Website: apple
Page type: billing-address
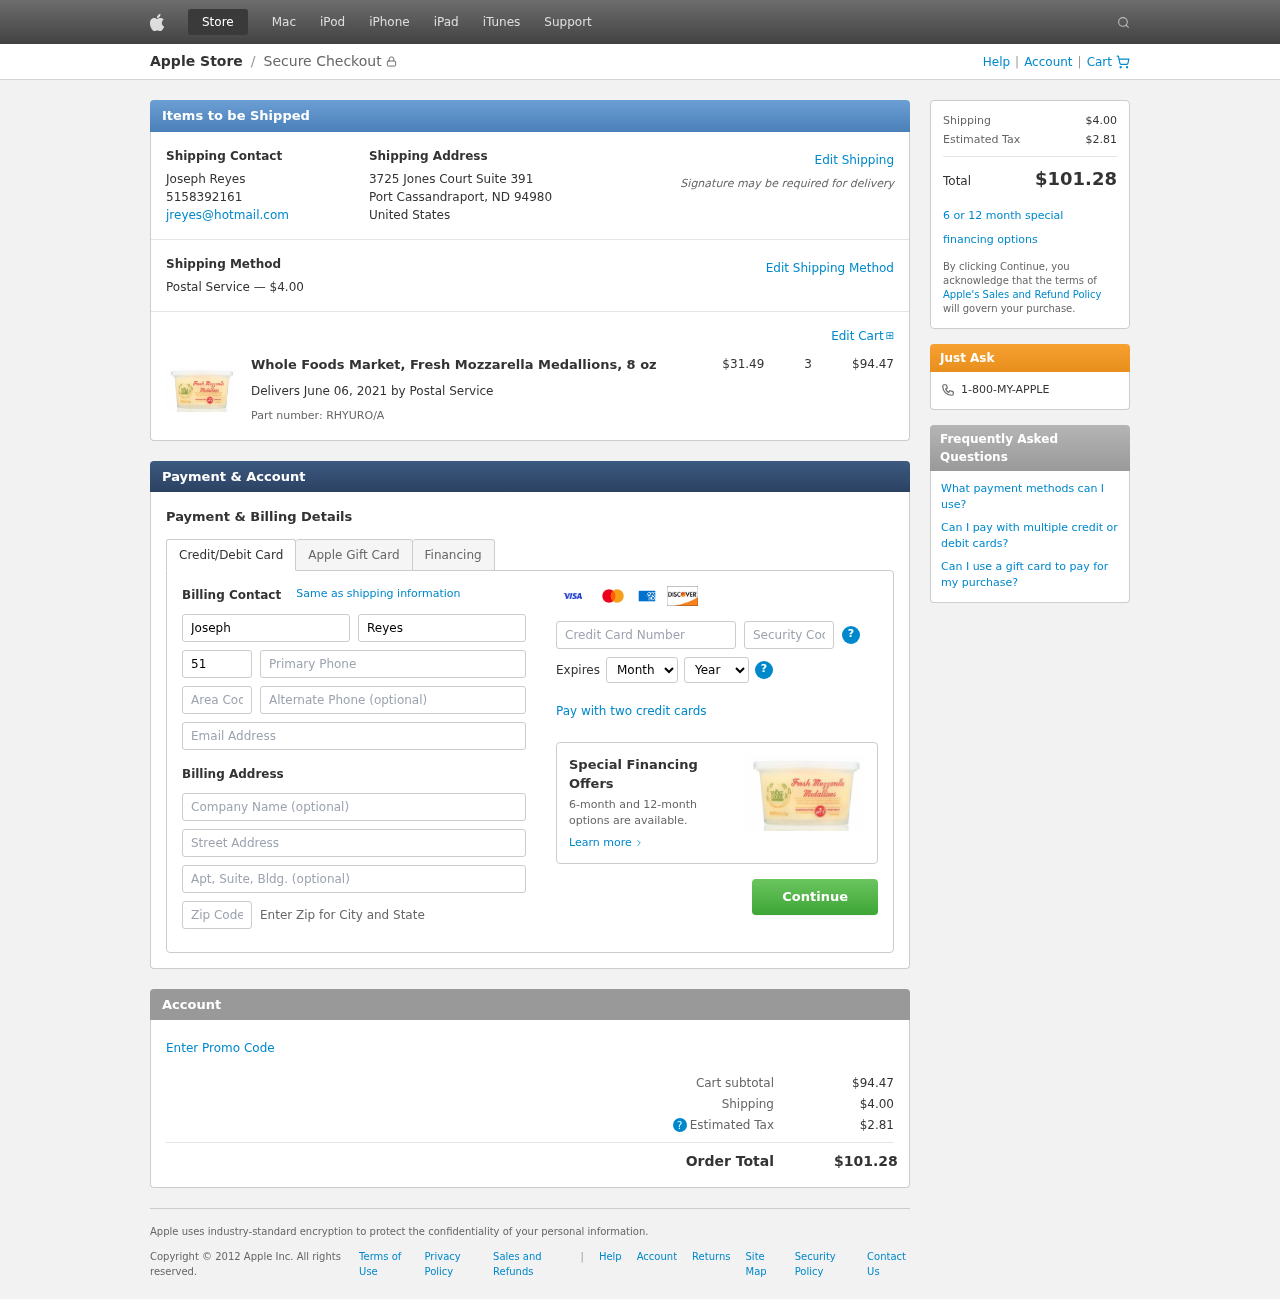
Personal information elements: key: PII_CARD_CVV
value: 969
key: PII_CARD_EXPIRY_MONTH
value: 04
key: PII_CARD_EXPIRY_YEAR
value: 28
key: PII_CARD_NUMBER
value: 2602 1315 2714 9182
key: PII_CITY_STATE_ZIP
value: Port Cassandraport, ND 94980
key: PII_COUNTRY
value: United States
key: PII_EMAIL
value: jreyes@hotmail.com
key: PII_FIRSTNAME
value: Joseph
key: PII_FULLNAME
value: Joseph Reyes
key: PII_LASTNAME
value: Reyes
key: PII_PHONE
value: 5158392161
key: PII_PHONE_AREA
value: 515
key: PII_STREET
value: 3725 Jones Court Suite 391
Product elements: key: PRODUCT1_NAME
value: Whole Foods Market, Fresh Mozzarella Medallions, 8 oz
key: PRODUCT1_PRICE
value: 31.49
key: PRODUCT1_QUANTITY
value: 3
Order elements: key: ORDER_SHIPPING_COST
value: $4.00
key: ORDER_SUBTOTAL
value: $94.47
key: ORDER_DELIVERY_DATE
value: June 06, 2021
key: ORDER_PART_NUMBER
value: RHYURO/A
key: ORDER_TAX
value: $2.81
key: ORDER_TOTAL
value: $101.28